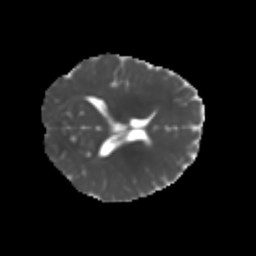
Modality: MD
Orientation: axial
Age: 7
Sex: male
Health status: healthy